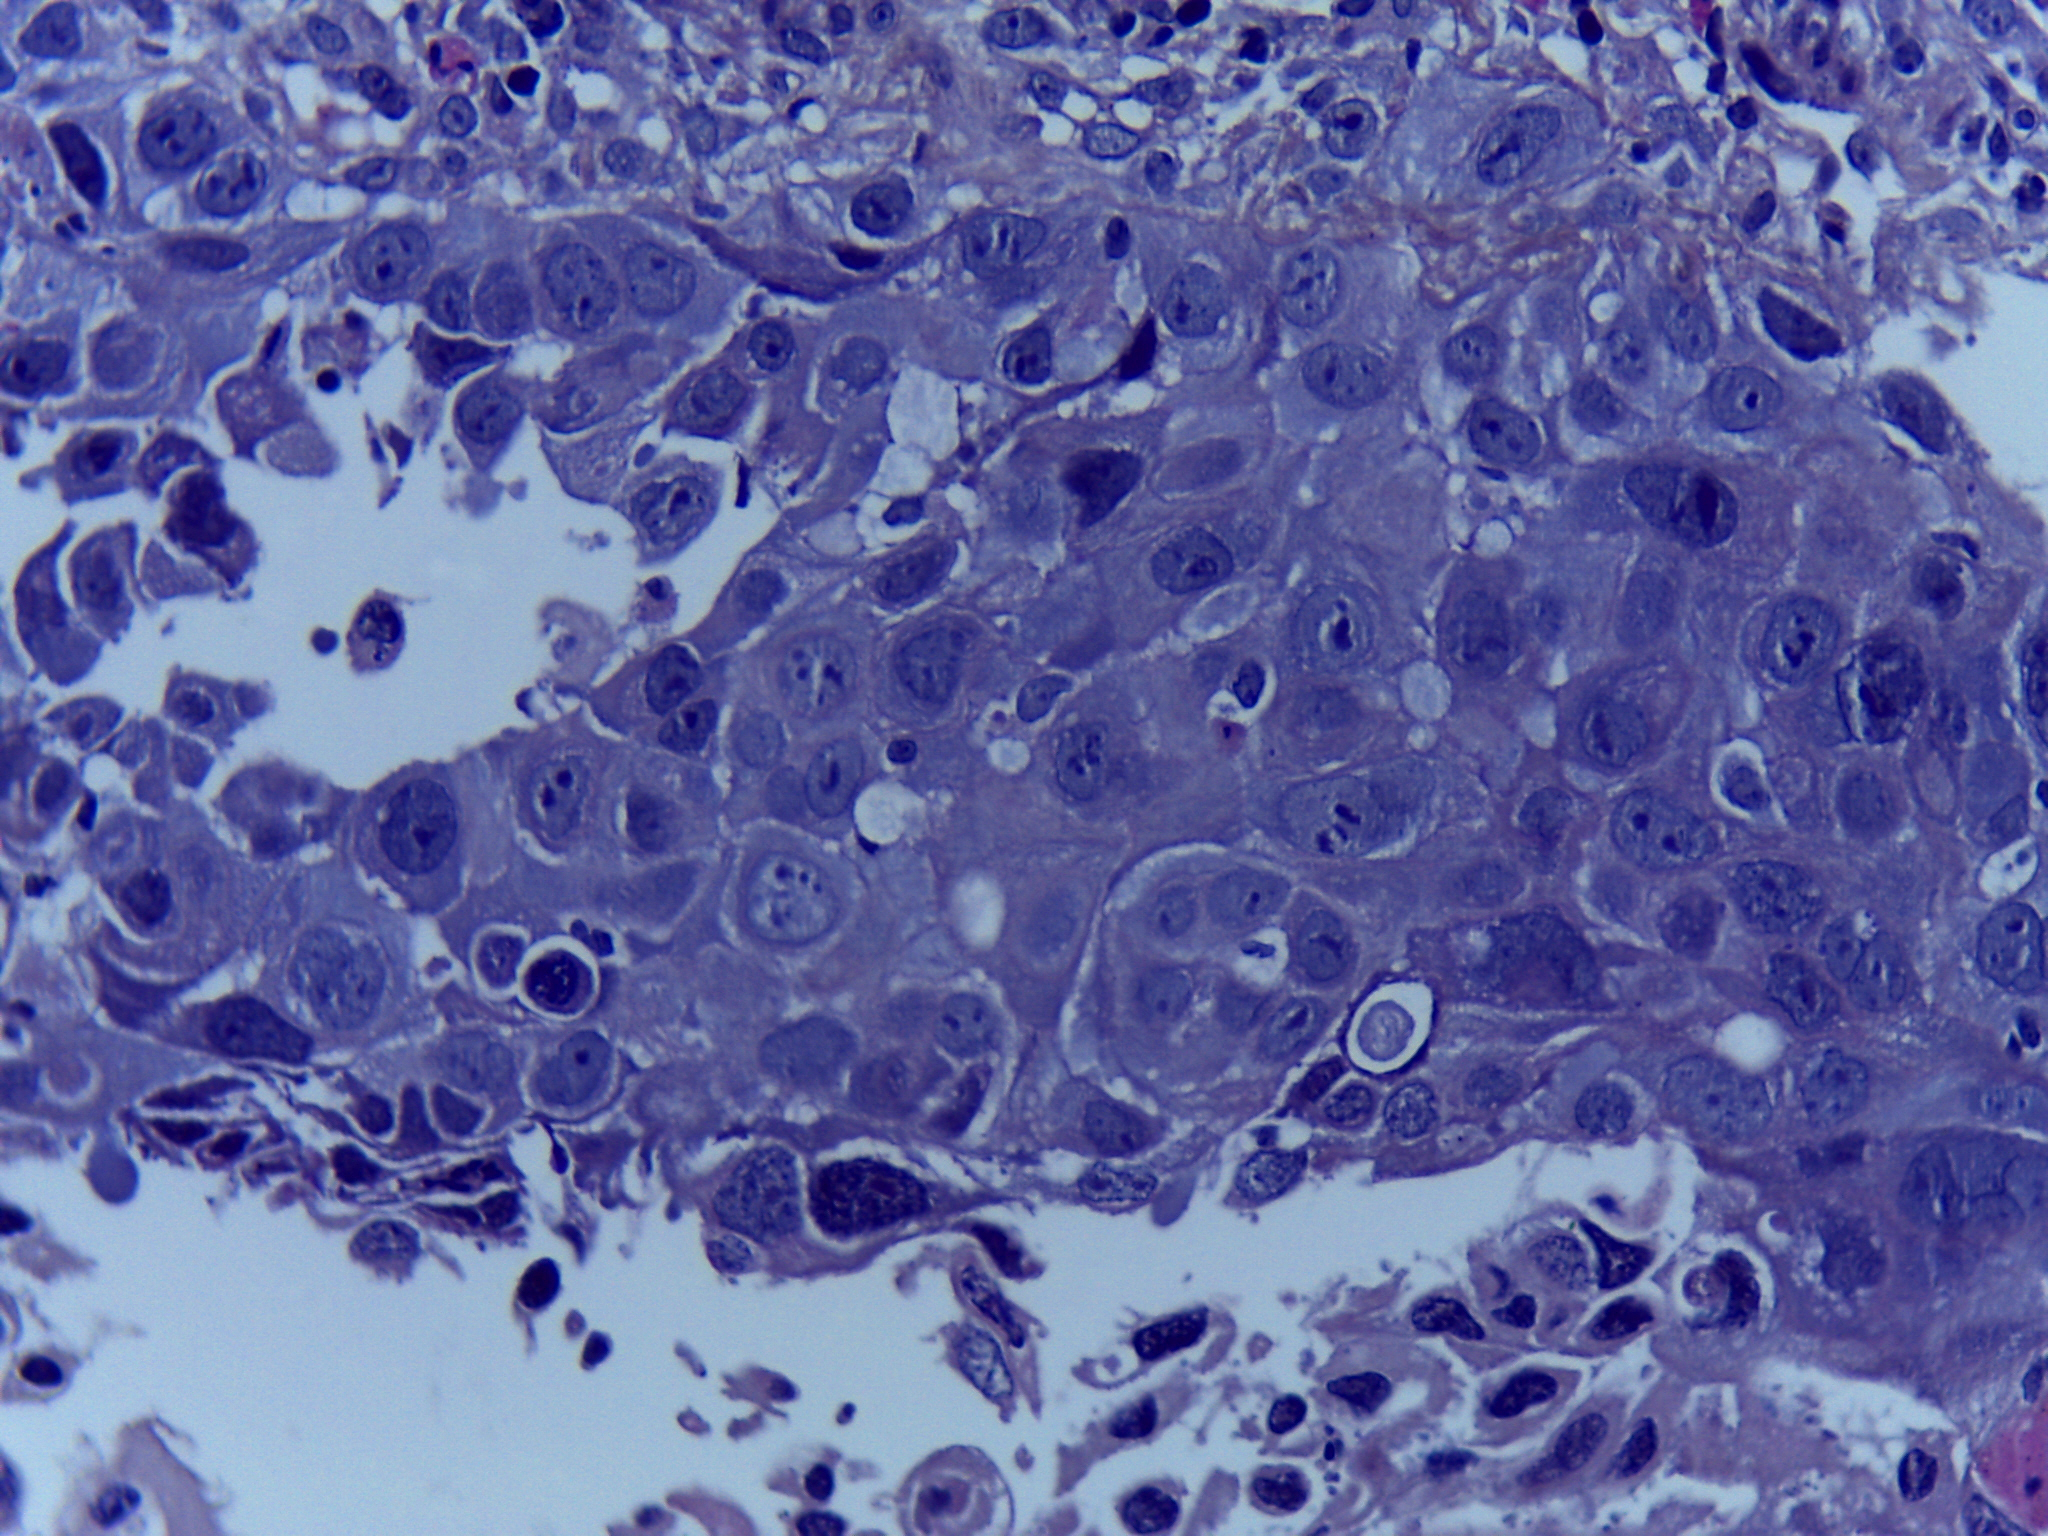
Diagnosis: OSCC